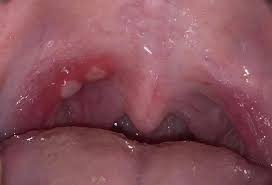
Condition: Mouth Ulcer